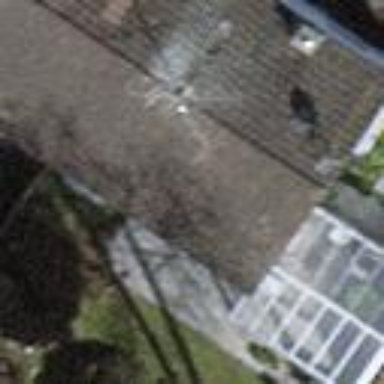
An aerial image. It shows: Building with tile roof.